Field crop: maize
Growth stage: 2
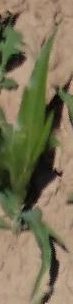
Species: maize